Field crop: maize
Growth stage: 1
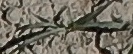
Species: sorghum